Interaction volume radius: 10 \u00c5
Interaction volume height: 10 \u00c5
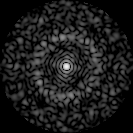
Disorder parameter: 0.8212